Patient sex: M
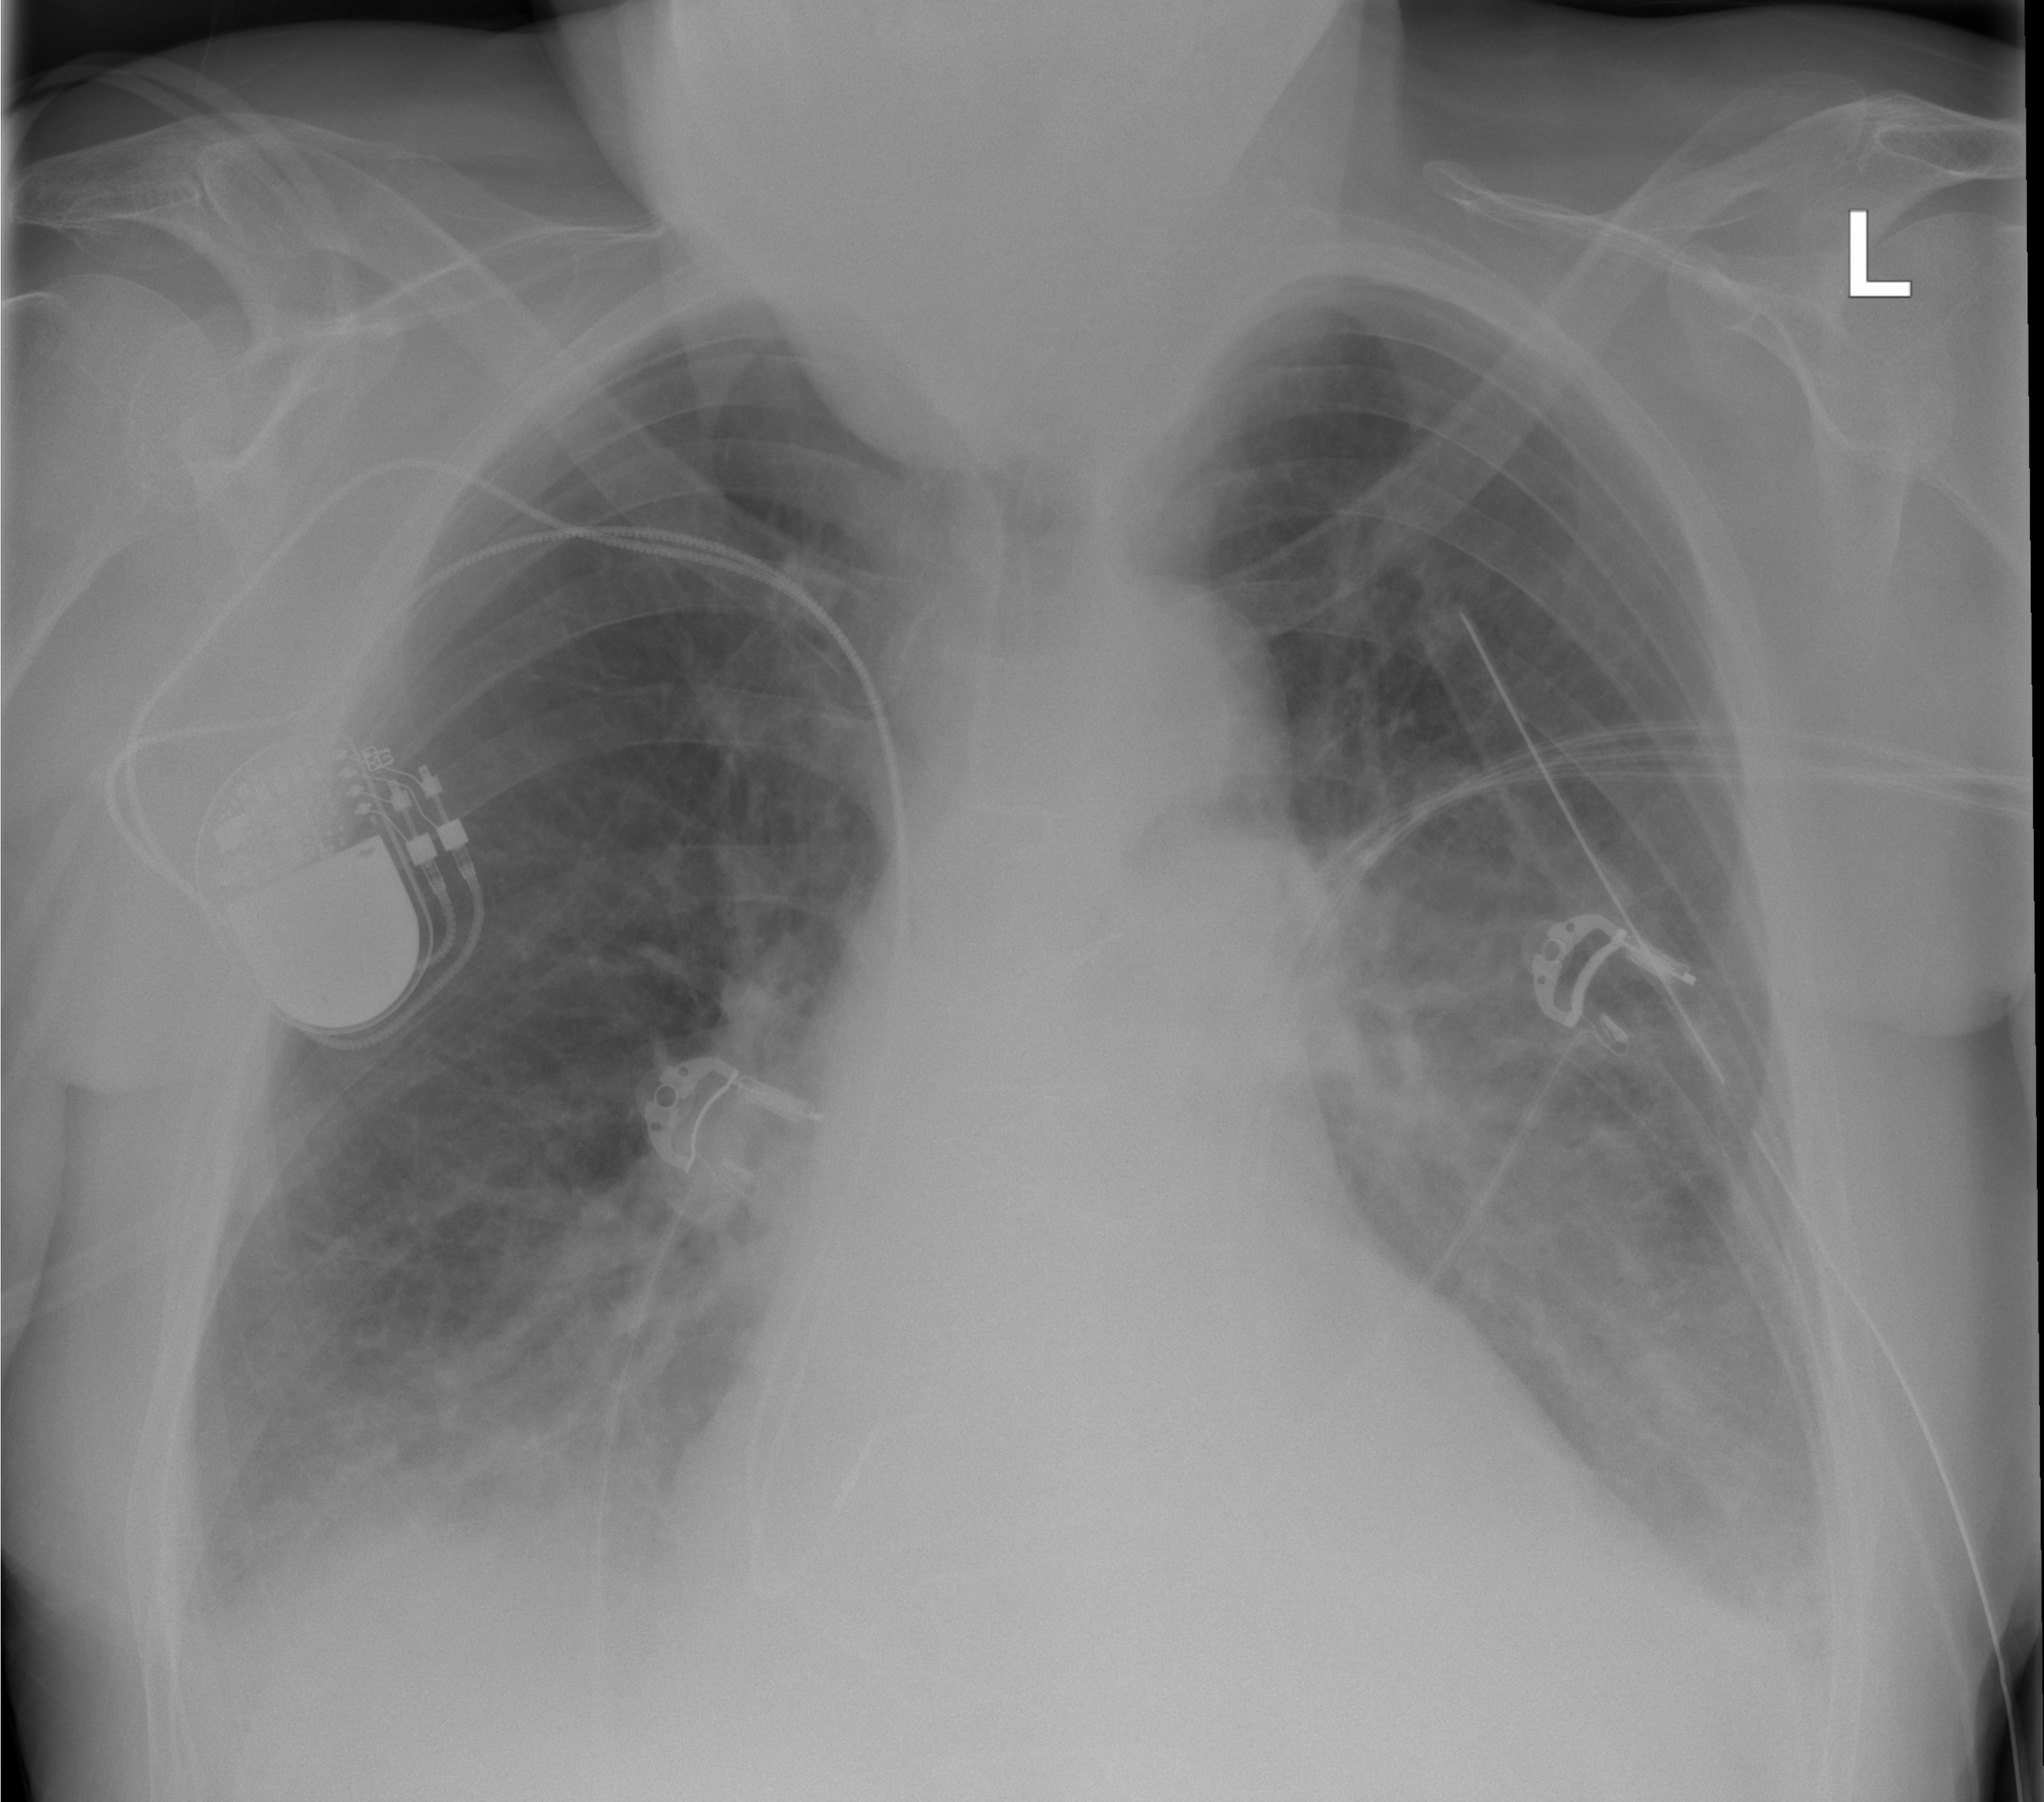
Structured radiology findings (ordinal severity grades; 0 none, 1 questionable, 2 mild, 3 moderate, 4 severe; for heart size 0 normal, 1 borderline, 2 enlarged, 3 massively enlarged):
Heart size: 0
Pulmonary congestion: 2
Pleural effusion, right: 2
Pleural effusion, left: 2
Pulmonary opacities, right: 2
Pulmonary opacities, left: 2
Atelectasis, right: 2
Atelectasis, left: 2